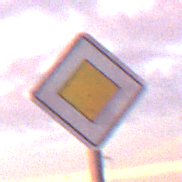
Verkehrszeichen: Vorfahrtsstrasse
Umgebung: Outdoor, Urban
Tageszeit: SunriseSunset
Wetter: PartlyCloudy
Licht: Natural
Jahreszeit: NotSpecified
Kontrast: MediumContrast